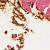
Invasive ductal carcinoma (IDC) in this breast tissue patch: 0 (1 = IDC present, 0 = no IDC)